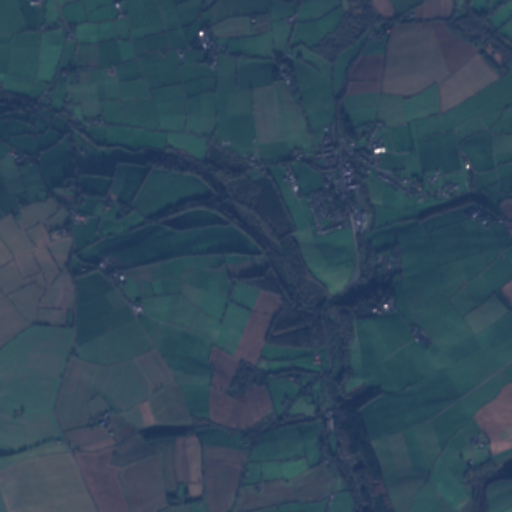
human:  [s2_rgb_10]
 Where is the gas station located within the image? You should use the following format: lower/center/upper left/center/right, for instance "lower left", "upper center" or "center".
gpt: The gas station is located in the center right of the image.
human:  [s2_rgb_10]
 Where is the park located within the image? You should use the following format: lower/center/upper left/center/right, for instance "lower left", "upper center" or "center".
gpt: The park is located in the upper right of the image.
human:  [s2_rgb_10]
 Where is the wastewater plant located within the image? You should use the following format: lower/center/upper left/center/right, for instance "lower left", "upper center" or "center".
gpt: The wastewater plant is located in the center right of the image.
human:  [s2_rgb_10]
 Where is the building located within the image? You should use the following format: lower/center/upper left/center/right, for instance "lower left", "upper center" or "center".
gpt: There is no building in the image.